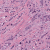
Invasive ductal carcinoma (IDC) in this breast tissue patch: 1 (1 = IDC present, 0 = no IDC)